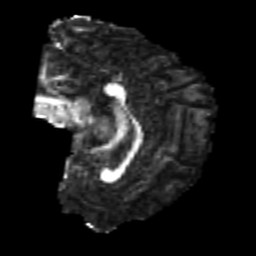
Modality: FA
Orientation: sagittal
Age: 22
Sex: male
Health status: healthy
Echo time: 0.074 s